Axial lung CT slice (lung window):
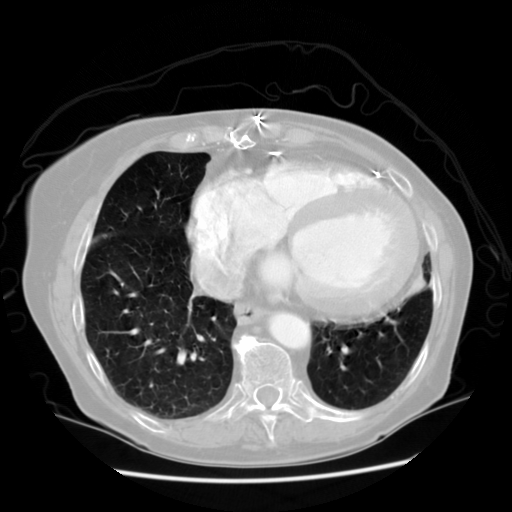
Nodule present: no